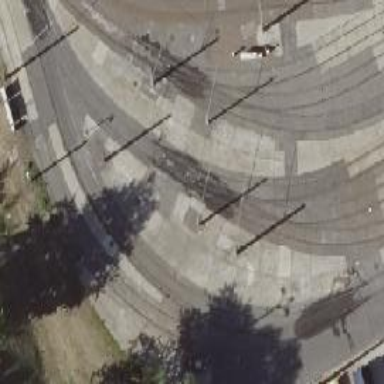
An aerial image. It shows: Railway switch.